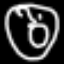
Label: donut